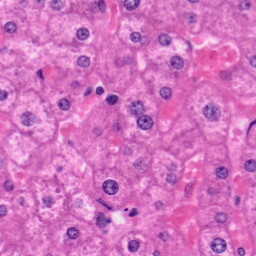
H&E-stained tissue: Liver